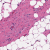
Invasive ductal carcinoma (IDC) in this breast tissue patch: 0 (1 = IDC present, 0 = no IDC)